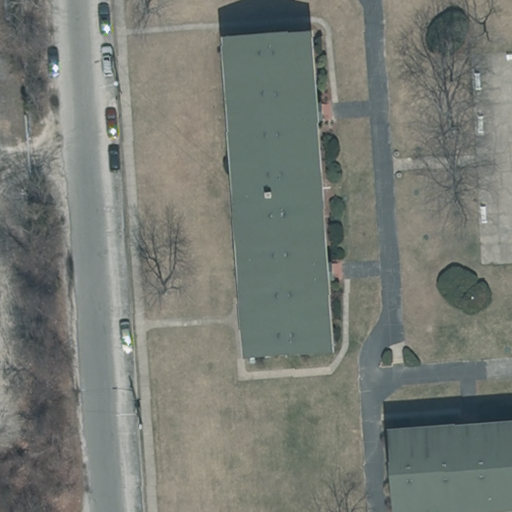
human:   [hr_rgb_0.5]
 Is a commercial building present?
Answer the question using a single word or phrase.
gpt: no

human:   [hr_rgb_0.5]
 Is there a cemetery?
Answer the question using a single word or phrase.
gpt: no

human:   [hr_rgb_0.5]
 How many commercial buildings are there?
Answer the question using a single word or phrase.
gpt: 0

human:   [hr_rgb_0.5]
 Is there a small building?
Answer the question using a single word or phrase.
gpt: no

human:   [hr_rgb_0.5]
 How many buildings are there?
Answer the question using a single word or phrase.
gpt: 2

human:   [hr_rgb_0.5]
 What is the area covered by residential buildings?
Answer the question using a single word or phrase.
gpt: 1653m2

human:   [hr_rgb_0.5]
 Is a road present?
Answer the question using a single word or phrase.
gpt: yes

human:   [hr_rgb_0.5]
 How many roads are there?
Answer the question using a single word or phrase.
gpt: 1

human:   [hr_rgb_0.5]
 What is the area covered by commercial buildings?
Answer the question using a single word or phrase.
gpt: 0m2

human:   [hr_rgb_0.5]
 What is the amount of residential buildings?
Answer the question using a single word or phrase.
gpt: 2

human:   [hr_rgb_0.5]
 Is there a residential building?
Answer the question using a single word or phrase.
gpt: yes

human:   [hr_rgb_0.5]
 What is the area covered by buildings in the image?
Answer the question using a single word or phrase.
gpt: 1653m2

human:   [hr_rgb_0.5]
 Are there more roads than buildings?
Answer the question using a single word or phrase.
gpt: no

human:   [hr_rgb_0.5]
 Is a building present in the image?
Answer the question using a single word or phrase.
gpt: yes

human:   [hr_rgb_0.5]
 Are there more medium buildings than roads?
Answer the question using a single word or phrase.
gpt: no

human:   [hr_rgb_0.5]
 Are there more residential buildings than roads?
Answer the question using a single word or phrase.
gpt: yes

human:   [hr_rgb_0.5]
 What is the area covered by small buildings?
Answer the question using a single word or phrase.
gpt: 0m2

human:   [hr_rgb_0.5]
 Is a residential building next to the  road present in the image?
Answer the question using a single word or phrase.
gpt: yes

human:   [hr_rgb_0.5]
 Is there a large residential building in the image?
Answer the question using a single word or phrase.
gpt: yes

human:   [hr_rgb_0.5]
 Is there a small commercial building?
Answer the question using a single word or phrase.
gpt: no

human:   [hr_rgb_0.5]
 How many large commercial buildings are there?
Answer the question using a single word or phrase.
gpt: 0

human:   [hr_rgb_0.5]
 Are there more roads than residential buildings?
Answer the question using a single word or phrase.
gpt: no

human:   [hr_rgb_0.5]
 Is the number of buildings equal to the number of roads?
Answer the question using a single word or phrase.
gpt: no

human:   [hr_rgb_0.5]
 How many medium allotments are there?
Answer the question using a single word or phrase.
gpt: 0

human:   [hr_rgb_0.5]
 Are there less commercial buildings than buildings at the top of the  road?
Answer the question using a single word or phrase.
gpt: no

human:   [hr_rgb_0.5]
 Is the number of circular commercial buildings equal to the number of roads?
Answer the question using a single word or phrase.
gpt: no

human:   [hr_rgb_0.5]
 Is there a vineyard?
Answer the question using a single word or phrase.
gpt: no

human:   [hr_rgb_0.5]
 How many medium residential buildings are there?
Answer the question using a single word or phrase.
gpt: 1

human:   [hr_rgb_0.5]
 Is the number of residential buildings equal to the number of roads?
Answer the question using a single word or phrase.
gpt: no

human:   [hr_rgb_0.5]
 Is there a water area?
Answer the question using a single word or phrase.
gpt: no

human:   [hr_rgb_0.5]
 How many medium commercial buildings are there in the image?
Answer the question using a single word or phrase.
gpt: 0

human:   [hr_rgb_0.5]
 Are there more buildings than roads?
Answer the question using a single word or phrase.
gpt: yes

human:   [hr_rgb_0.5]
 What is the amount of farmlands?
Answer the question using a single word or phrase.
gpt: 0

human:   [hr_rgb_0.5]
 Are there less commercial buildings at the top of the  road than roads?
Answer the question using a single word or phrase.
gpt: yes

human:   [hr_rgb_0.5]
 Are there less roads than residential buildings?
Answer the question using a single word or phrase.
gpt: yes

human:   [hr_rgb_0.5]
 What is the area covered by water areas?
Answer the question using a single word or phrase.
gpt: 0m2

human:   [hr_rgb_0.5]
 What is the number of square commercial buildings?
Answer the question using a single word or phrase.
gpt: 0

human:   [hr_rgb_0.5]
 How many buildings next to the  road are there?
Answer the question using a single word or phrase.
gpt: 2

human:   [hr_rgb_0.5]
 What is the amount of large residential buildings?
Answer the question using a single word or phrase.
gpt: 1

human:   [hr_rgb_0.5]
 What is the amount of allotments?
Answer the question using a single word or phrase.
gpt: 0

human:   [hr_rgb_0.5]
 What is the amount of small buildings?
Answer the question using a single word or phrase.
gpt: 0

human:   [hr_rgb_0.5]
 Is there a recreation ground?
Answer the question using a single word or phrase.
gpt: no

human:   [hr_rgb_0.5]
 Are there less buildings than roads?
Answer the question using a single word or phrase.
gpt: no

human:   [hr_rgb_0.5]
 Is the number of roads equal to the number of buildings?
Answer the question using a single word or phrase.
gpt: no

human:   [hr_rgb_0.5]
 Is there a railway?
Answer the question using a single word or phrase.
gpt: no

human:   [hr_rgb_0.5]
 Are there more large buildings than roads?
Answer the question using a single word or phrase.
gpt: no

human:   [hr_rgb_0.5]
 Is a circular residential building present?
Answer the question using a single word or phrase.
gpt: no

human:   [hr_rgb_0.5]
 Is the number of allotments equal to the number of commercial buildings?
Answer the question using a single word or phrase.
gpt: yes

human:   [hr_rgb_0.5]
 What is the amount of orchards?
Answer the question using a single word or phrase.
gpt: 0

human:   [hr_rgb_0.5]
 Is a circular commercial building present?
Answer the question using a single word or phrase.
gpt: no

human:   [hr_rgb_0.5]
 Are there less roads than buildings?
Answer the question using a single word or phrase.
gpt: yes

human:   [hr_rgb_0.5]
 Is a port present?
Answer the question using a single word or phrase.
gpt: no

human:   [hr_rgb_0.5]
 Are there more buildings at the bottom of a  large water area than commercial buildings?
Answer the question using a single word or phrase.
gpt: no

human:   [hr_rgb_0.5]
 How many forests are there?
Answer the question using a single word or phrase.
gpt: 0

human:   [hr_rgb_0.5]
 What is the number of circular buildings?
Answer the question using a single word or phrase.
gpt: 0

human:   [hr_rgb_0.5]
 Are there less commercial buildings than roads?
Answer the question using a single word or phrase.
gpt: yes

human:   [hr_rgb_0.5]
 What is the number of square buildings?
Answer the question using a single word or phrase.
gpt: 0

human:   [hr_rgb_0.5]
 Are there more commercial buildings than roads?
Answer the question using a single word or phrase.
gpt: no

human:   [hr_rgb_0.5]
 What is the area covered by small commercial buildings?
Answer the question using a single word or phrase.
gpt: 0m2

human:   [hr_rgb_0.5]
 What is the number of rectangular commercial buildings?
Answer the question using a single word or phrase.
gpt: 0

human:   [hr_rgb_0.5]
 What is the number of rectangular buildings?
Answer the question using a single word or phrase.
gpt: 2

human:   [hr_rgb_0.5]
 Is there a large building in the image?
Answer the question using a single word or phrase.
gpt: yes

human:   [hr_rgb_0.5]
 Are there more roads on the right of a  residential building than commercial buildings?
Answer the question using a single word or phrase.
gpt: no

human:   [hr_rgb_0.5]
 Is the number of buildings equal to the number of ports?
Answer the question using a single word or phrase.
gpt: no